Question: iTunes Connect has been updated in the last few days, now when I try to update App Icon (not screenshot) I get the following error:"Images can't contain alpha channels or transparencies."

I had no such trouble in the past, has Apple changed its guideline on app icon or is this perhaps a bug in the new site? If the guideline has been changed, is the solution to simply remove any transparency?
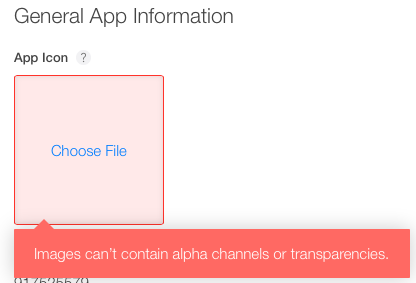
Answer: Your icon should be without transparency(Alpha Channel) and of size 1024 X 1024. It could be either JPEG, JPG or PNG type. <URL>
I have also attached a screenshot for which highlights the size & other specs for icon.